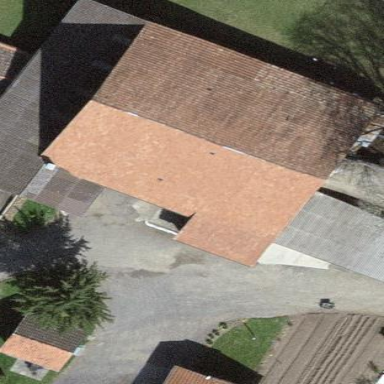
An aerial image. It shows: Rural barn.